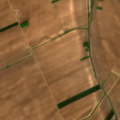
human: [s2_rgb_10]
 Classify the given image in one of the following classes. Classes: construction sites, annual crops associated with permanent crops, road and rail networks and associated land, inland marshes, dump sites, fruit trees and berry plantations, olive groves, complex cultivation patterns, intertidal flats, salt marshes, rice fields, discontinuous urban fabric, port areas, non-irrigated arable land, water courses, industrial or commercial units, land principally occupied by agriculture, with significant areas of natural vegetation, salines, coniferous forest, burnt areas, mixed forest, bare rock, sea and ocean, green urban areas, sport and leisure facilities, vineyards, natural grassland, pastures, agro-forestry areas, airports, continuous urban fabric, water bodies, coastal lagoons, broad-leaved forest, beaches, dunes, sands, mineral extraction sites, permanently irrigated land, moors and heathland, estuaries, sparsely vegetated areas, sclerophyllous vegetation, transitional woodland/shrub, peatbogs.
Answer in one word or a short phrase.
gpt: non-irrigated arable land